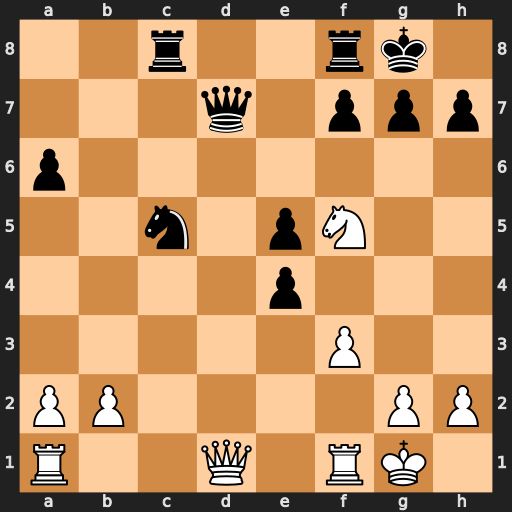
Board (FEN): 2r2rk1/3q1ppp/p7/2n1pN2/4p3/5P2/PP4PP/R2Q1RK1
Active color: w
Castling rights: -
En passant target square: -
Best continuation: Qxd7 Nxd7 Ne7+ Kh8 Nxc8